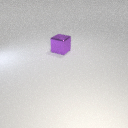
large purple metal cube